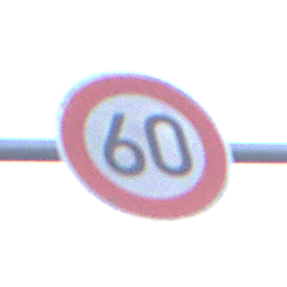
Verkehrszeichen: Geschwindigkeit60
Umgebung: Outdoor, RoadRail
Tageszeit: SunriseSunset
Wetter: PartlyCloudy
Licht: Natural
Jahreszeit: NotSpecified
Kontrast: LowContrast